Question: I'm working with 2D textures, and I want to draw a simple circle, using this function to know if a pixel is or isn't on the circle and then assigning it a color:
where (a,b) is the center of the circle.
to achieve the effect, I just want to learn how to manipulate floats to draw that circle. Assuming that all the part in C# is correct, and that the Texture is a square, how can I correct my code?
'''
sampler s0;
int radius;
static const float X_c = radius/2;
static const float Y_c = radius/2;
float4 PixelShaderFunction(float2 coords: TEXCOORD0) : COLOR0
{
float4 color = tex2D(s0, coords);
float2 coords_sec = coords*radius*2; //To map coordinates in [0, radius*2] instead of [0,1]
//The same equation as above, just putting to the left radius
if ( ( (int)pow((coords_sec.x - X_c),2)
+ (int)pow((coords_sec.y - Y_c),2)
- (int)pow(radius,2) ) == 0.0 )
{
color.r = 1; //I want to draw a red circle
}
return color;
}
technique Technique1
{
pass Pass1
{
PixelShader = compile ps_2_0 PixelShaderFunction(); //Dice quale versione del pixelshader compilare
}
}
'''
Ps. It seems that I don't draw nothing. I suspect that the if condition is Always false
: is there a simple guide, blog or book to help me understand these concepts (about 2D)?
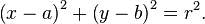
Answer: Firstly, the cast to 'int' is counter productive. You have 'float' values and don't want to loose precision by casting to 'int', which will always be one of '{0, 1 ... 4 * radius^2}'.
Furthermore, the comparison to '== 0' needs some luck to be hit. If you want to fill the circle, use '<= 0' or if you want to draw a line try something like 'abs(...) <= epsilon' where epsilon is some small number that describes the line's thickness.
Be aware that you just set the r-component of the returned color of 1. This does not need to result in a red circle (e.g. if you already have a white texture).
I would do something like the following:
'''
float4 PixelShaderFunction(float2 coords: TEXCOORD0) : COLOR0
{
float dx = coords.x - 0.5f;
float dy = coords.y - 0.5f;
if(dx * dx + dy * dy <= 0.25f)
return float4(1.0f, 0.0f, 0.0f, 1.0f);
else
return float4(0.0f, 0.0f, 0.0f, 0.0f);
}
'''
Notice that you don't need an explicit radius or center because the texture coordinates are normalized.